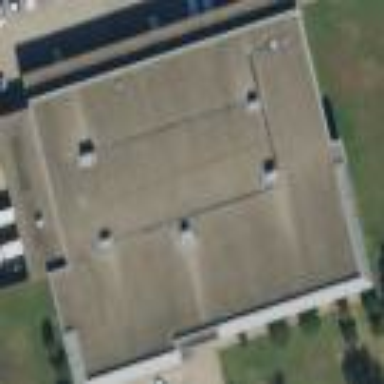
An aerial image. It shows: Post office building.